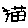
Label: cat